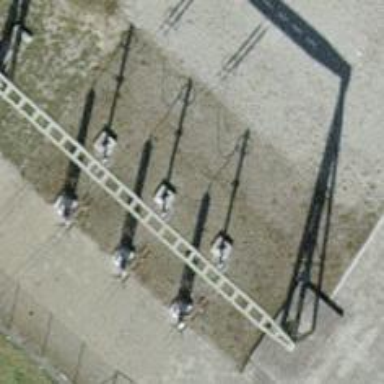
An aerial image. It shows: Three cables of power line.